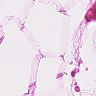
Metastatic tissue present: no